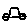
Label: car